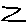
Label: zigzag